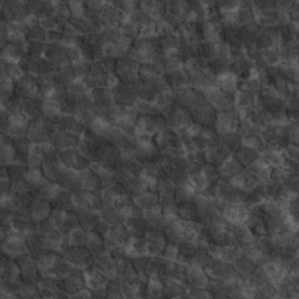
Label: non_frost